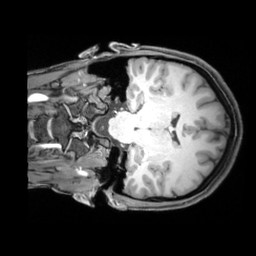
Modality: T1w
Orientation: coronal
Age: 25
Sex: female
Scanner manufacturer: siemens
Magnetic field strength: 3 T
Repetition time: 1.97 s
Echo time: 0.00206 s